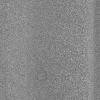
Atmospheric dust classification: dusty